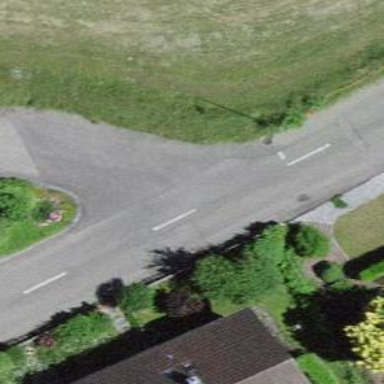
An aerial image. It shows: Residential road.